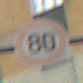
Verkehrszeichen: Geschwindigkeit80
Umgebung: Outdoor, Urban
Tageszeit: MorningAfternoon
Wetter: Overcast
Licht: Natural
Jahreszeit: NotSpecified
Kontrast: LowContrast